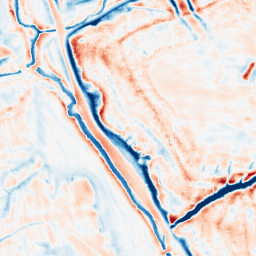
Category: edge_preserving
Decomposition family: bilateral
Decomposition parameters: d: 21
sigma_color: 150
sigma_space: 50
Upsampling method: sinc_blackman
Upsampling parameters: scale: 2
kernel_size: 4
Upsampling scale: 2